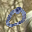
Label: 0